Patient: sex M, age 69
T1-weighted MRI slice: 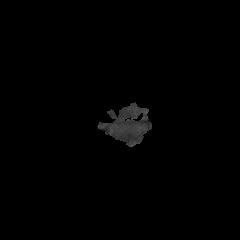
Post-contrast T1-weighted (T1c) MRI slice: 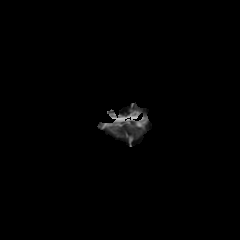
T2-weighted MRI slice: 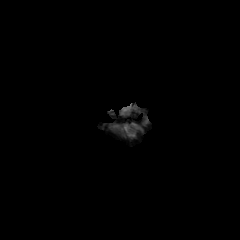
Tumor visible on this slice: yes
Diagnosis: Glioblastoma, IDH-wildtype
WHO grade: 4